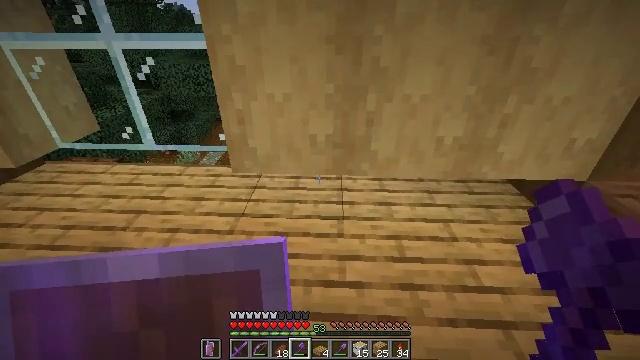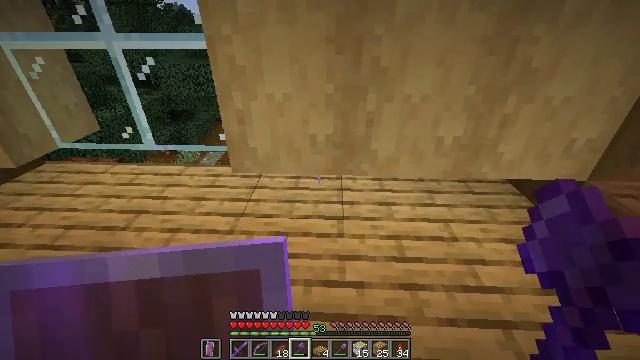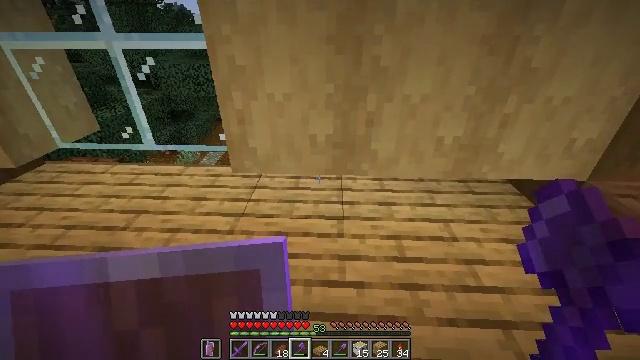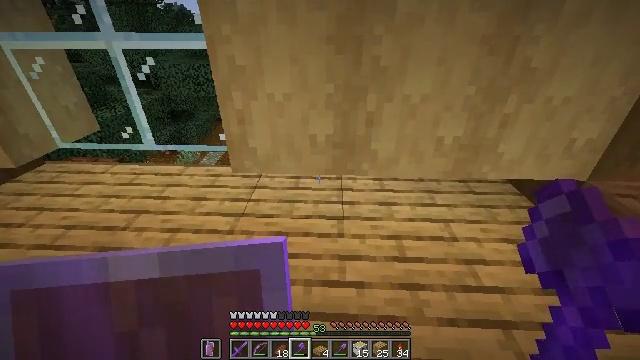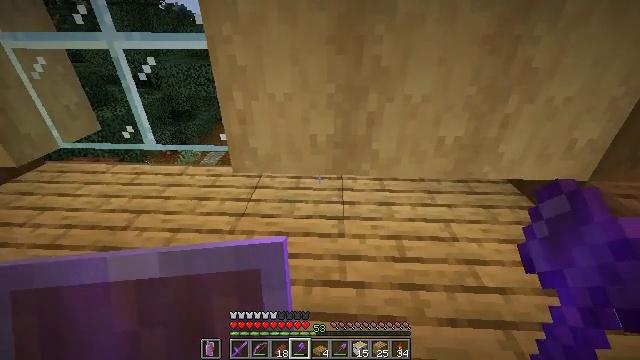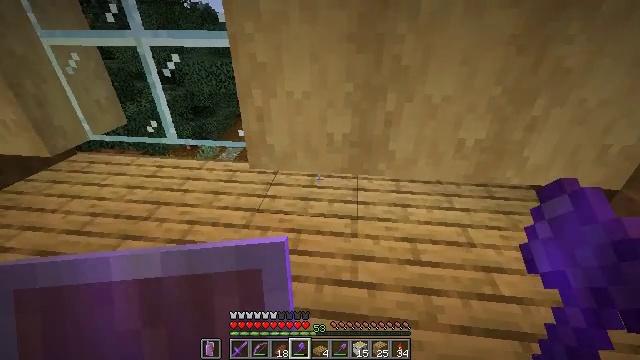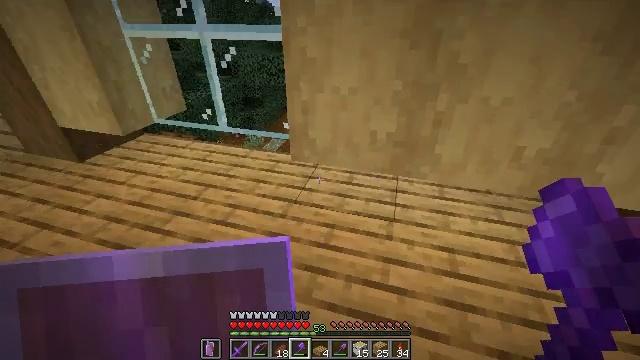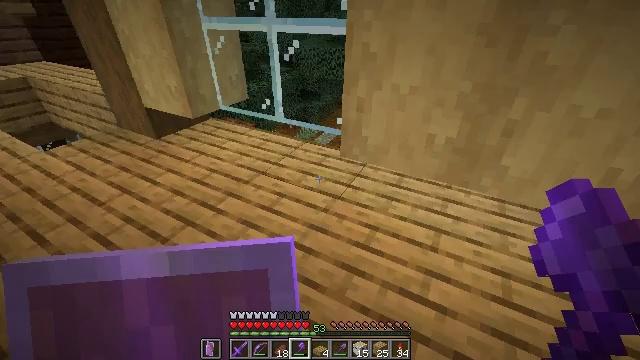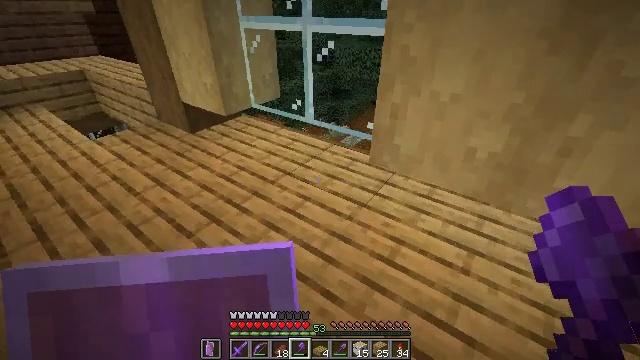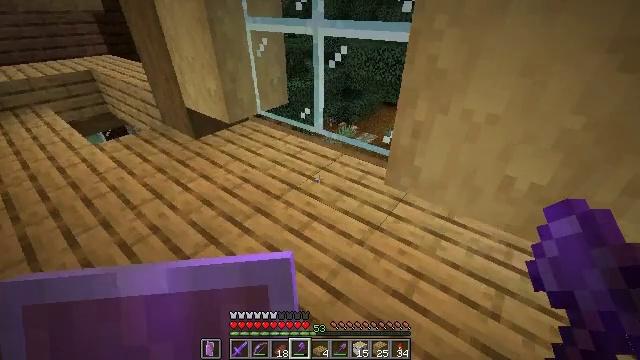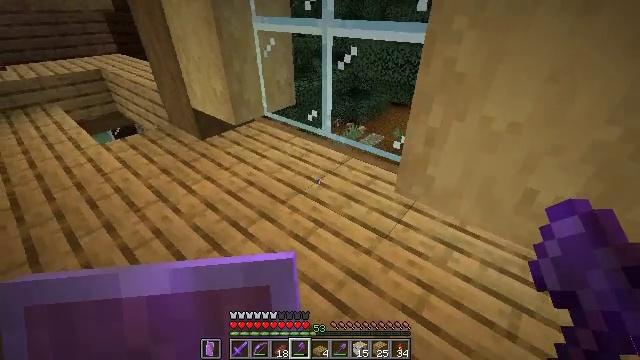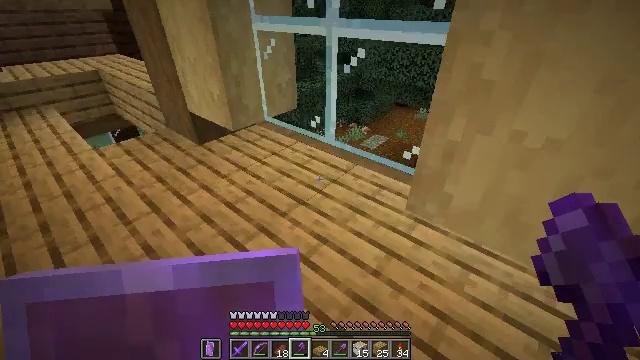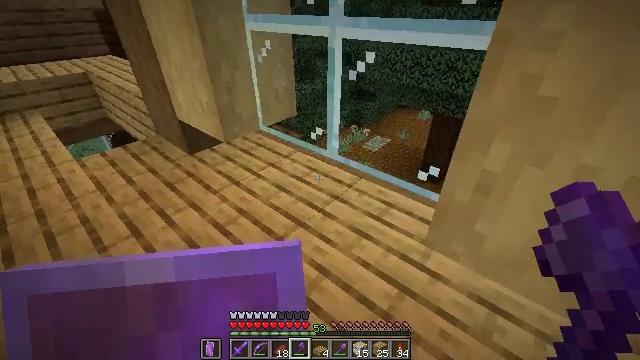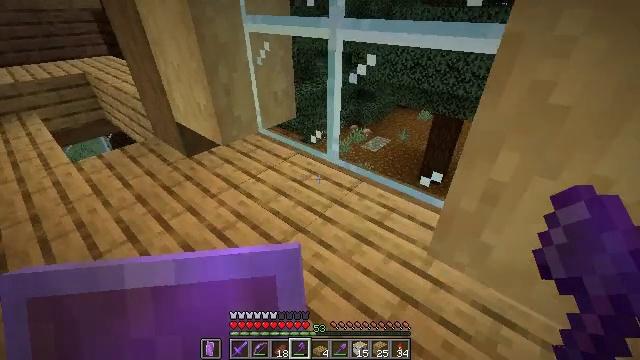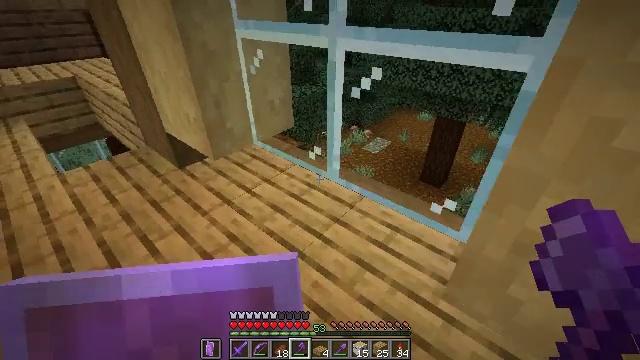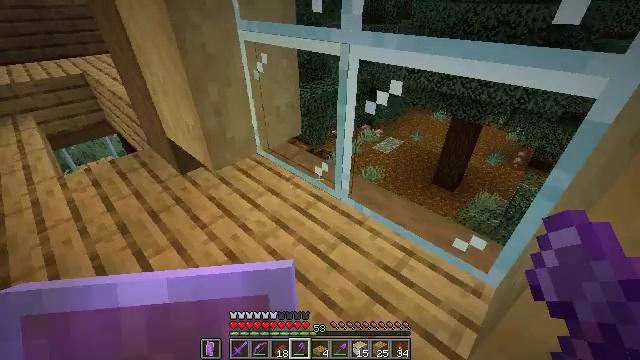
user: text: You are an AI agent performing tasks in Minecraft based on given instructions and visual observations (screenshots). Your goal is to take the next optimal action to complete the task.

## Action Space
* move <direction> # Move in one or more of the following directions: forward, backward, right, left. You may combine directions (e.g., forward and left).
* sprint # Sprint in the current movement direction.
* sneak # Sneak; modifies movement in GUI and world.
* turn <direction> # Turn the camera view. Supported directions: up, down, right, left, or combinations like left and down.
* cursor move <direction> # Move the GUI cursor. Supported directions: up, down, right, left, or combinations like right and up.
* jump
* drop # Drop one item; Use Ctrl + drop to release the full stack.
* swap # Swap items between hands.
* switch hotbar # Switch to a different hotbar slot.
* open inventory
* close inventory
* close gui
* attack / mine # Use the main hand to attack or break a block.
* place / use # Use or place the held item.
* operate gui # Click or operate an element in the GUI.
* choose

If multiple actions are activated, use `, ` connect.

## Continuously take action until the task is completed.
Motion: motion action
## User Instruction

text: Attack the oak slab to collect it.
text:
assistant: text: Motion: no_op
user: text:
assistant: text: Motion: no_op
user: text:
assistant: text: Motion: no_op
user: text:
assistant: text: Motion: no_op
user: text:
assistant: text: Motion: turn left
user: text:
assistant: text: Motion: turn left
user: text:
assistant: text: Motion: move forward, turn left and down
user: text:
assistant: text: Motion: move forward, turn left
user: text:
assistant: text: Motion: move forward, turn left
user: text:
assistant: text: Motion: move forward, turn left
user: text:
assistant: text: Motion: move forward
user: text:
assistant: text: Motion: move forward
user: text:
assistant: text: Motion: move forward
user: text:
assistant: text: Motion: move forward
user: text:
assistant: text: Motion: move forward, turn left
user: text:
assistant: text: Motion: turn left and down
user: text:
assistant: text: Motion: turn left and down
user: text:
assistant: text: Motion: no_op
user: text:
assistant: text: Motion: no_op
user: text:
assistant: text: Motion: no_op
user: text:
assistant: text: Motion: no_op
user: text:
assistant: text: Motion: no_op
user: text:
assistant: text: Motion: no_op
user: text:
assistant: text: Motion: no_op
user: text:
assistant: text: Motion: no_op
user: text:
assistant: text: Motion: no_op
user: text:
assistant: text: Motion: no_op
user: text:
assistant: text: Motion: no_op
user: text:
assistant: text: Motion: no_op
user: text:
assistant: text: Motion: no_op